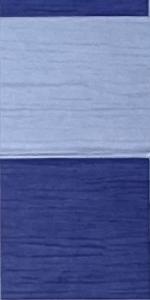
Label: Empty